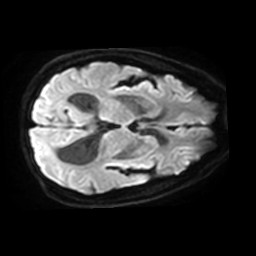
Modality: TRACE
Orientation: axial
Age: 77
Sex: female
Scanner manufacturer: philips
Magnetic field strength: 3 T
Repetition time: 4.324 s
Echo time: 0.06054 s